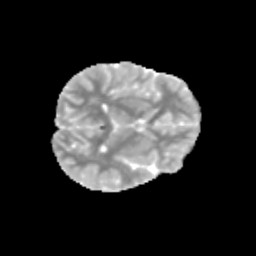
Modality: MD
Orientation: axial
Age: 11
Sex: male
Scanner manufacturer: siemens
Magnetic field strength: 3 T
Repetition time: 3.8 s
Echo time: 0.07 s